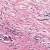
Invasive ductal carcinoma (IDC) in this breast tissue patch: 0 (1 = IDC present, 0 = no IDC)